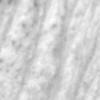
Label: no_change